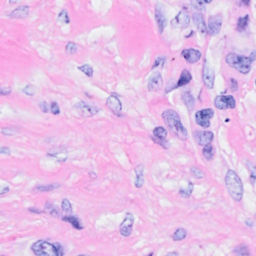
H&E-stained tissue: Breast